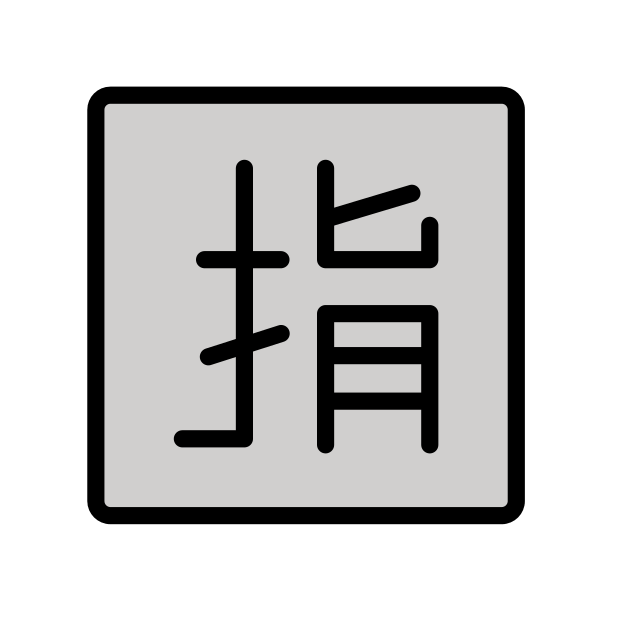
Japanese “reserved” button